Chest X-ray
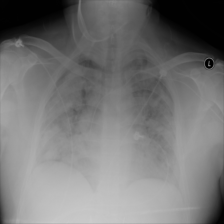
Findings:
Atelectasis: negative
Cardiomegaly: negative
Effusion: negative
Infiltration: positive
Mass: negative
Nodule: negative
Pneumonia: negative
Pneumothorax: negative
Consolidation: negative
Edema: negative
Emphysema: negative
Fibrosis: negative
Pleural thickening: negative
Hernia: negative